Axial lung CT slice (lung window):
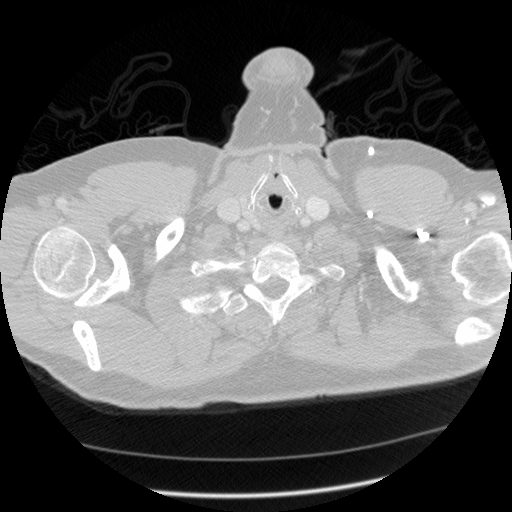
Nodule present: no